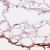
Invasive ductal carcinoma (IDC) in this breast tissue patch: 0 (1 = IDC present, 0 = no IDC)